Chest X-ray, PA view. Patient: 14 years old, sex M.
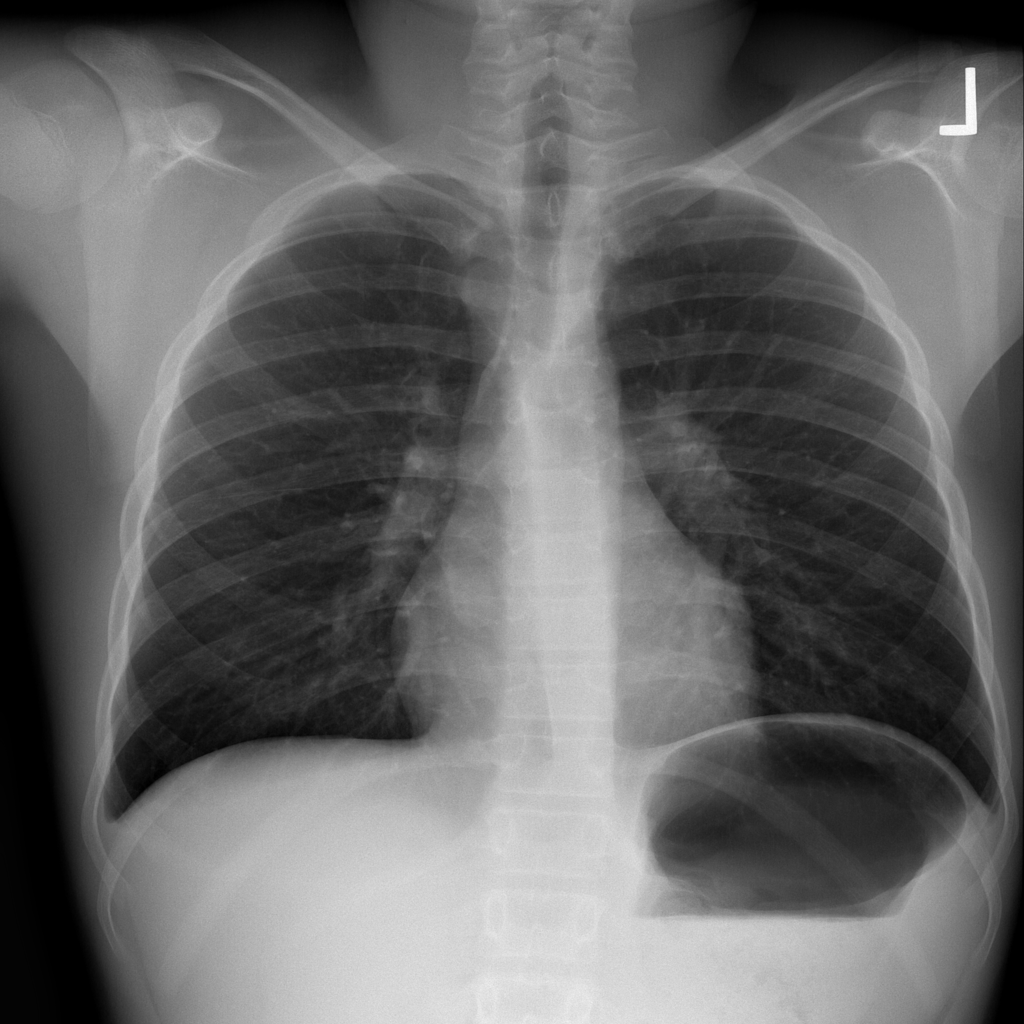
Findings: No Finding